Question: is there way make 'swf' like this :

via AS?
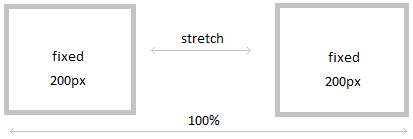
Answer: I'm assuming that what you want is to have the two fixed boxes at the sides of the screen? Use:
'''
fixed1.x = 0;
fixed2.x = stage.width - 200;
'''